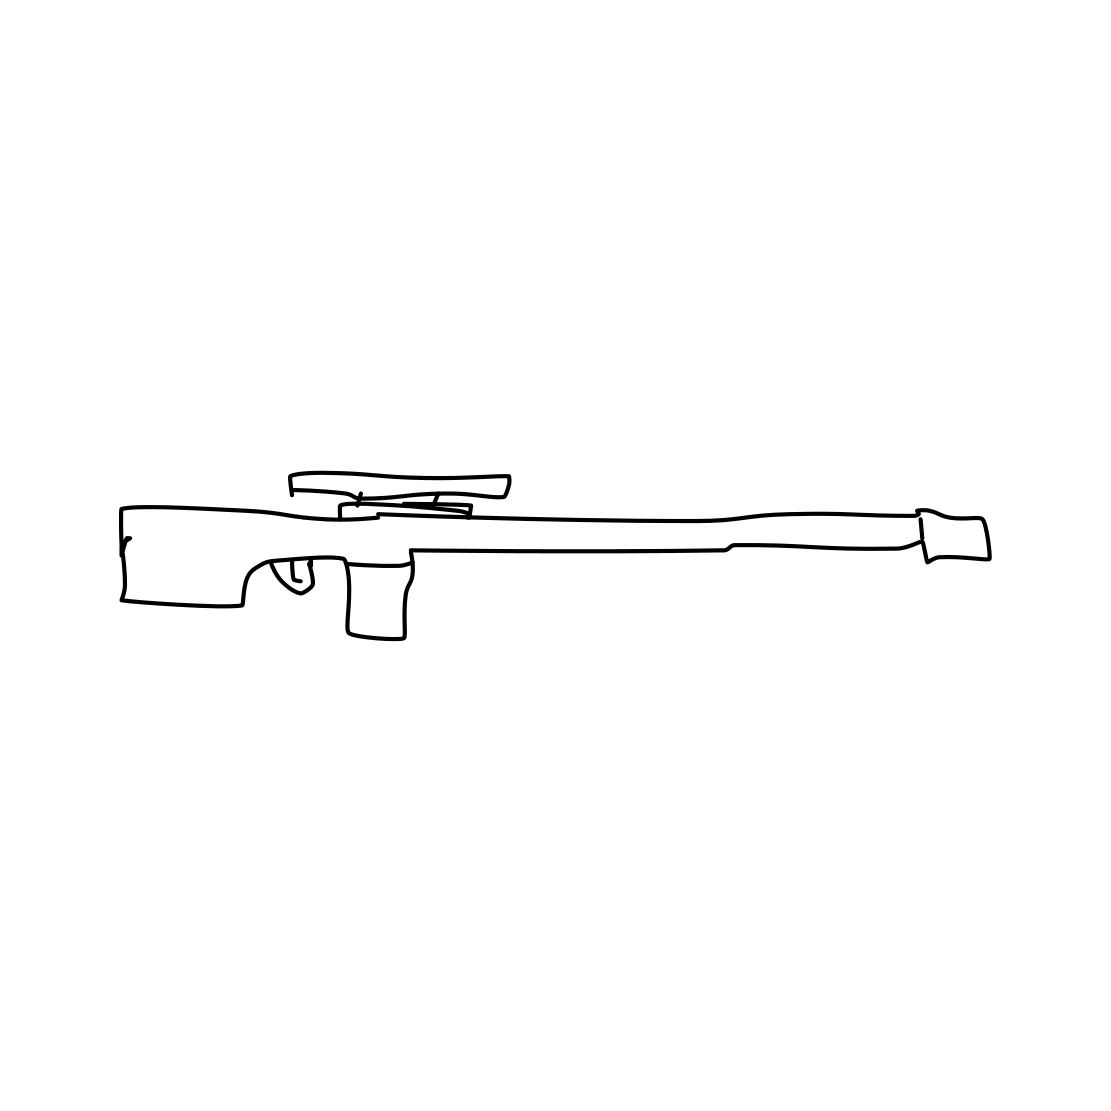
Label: rifle